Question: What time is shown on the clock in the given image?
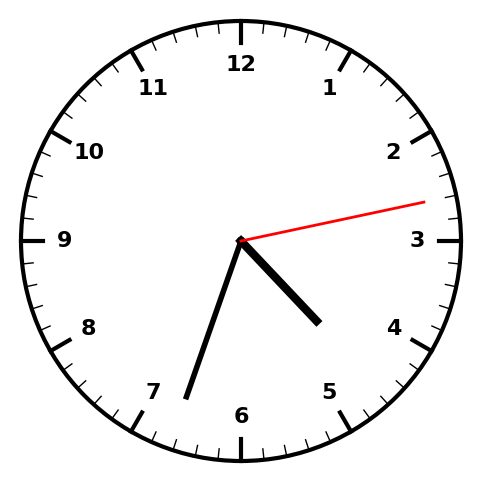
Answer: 04:33:13